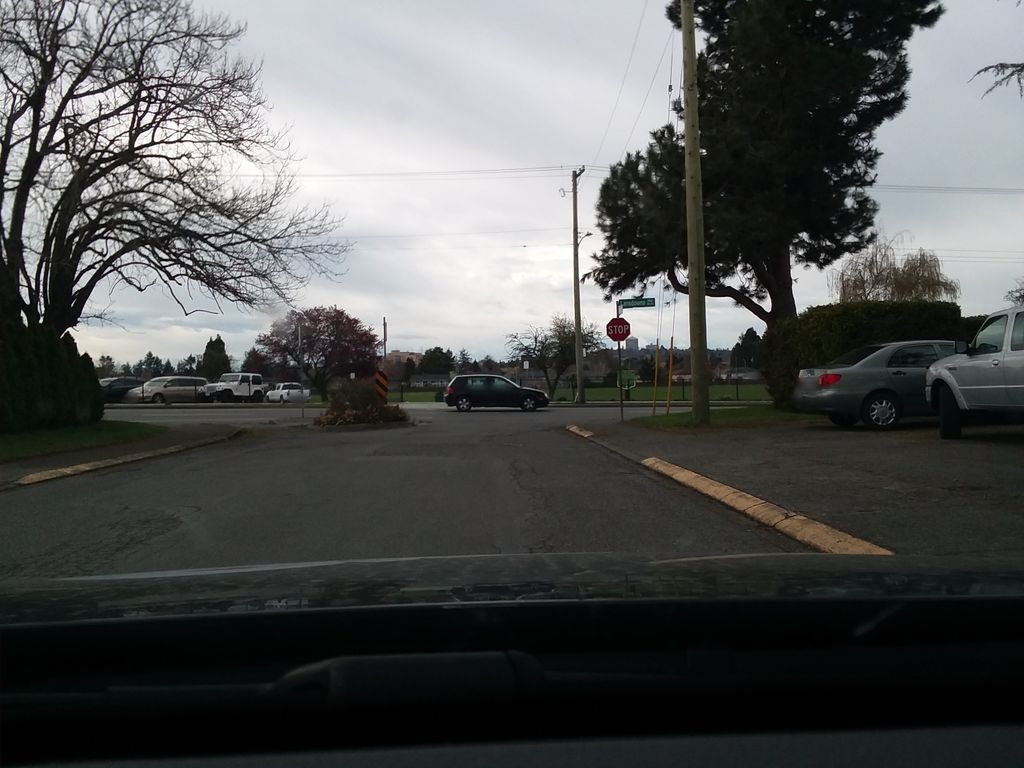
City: victoria